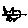
Label: cat